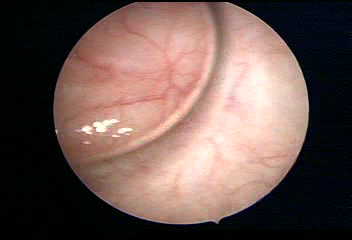
Modality: WLC
Class: Foreign bodies
Subclass: AirBubble
Bladder cancer association: No
Annotated structures: Air bubble